七年级 · 解析几何
如图, 将 $\triangle A B C$ 沿 $B C$ 边上的中线 $A D$ 平移到 $\triangle A^{\prime} B^{\prime} C^{\prime}$ 的位置, 已知 $\triangle A B C$ 的面积为 9 , 阴影部分三角形的面积为 4. 若 $A A^{\prime}=1$,则 $A^{\prime} D$ 等于 $(\quad)$

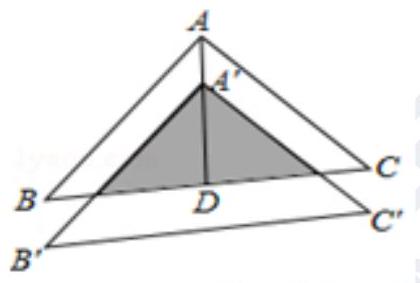
A. 2
B. 3
C. $\frac{2}{3}$
D. $\frac{3}{2}$
答案: A
解析: ,

$\because S_{\triangle A B C}=9 、 S_{\triangle A^{\prime} E F}=4$, 且 $A D$ 为 $B C$ 边的中线,

$\therefore S_{\triangle A A^{\prime} D}=\frac{1}{2} S_{\triangle A^{\prime} E F}=2, S_{\triangle A B D}=\frac{1}{2} S_{\triangle A B C}=\frac{9}{2}$,

$\because$ 将 $\triangle A B C$ 沿 $B C$ 边上的中线 $A D$ 平移得到 $\triangle A^{\prime} B^{\prime} C^{\prime}$,

$\therefore A^{\prime} E / / A B$,

$\therefore \triangle D A^{\prime} E \sim \triangle D A B$,

则 $\left(\frac{A A D}{A D}\right)^{2}=\frac{s_{\triangle A I D E}}{s_{\triangle A B D}}$,

即 $\left(\frac{A^{\prime} D}{A^{\prime} D+1}\right)^{2}=\frac{2}{\frac{2}{2}}$,

解得: $A^{\prime} D=2$ 或 $A^{\prime} D=-\frac{2}{5}$ (舍)，

故选 $A$.